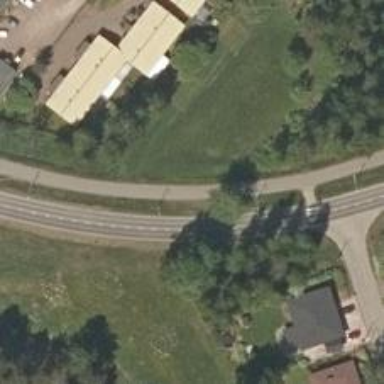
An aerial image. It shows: Asphalt cycleway.